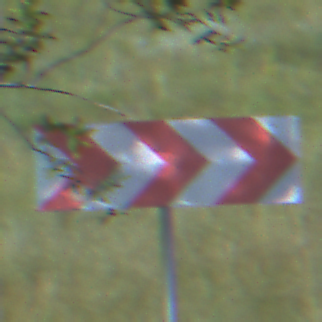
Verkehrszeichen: RichtungstafelnInKurvenGrossLinks
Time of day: Night
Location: Outdoor (Nature)
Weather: PartlyCloudy
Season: NotSpecified
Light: Natural